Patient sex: F
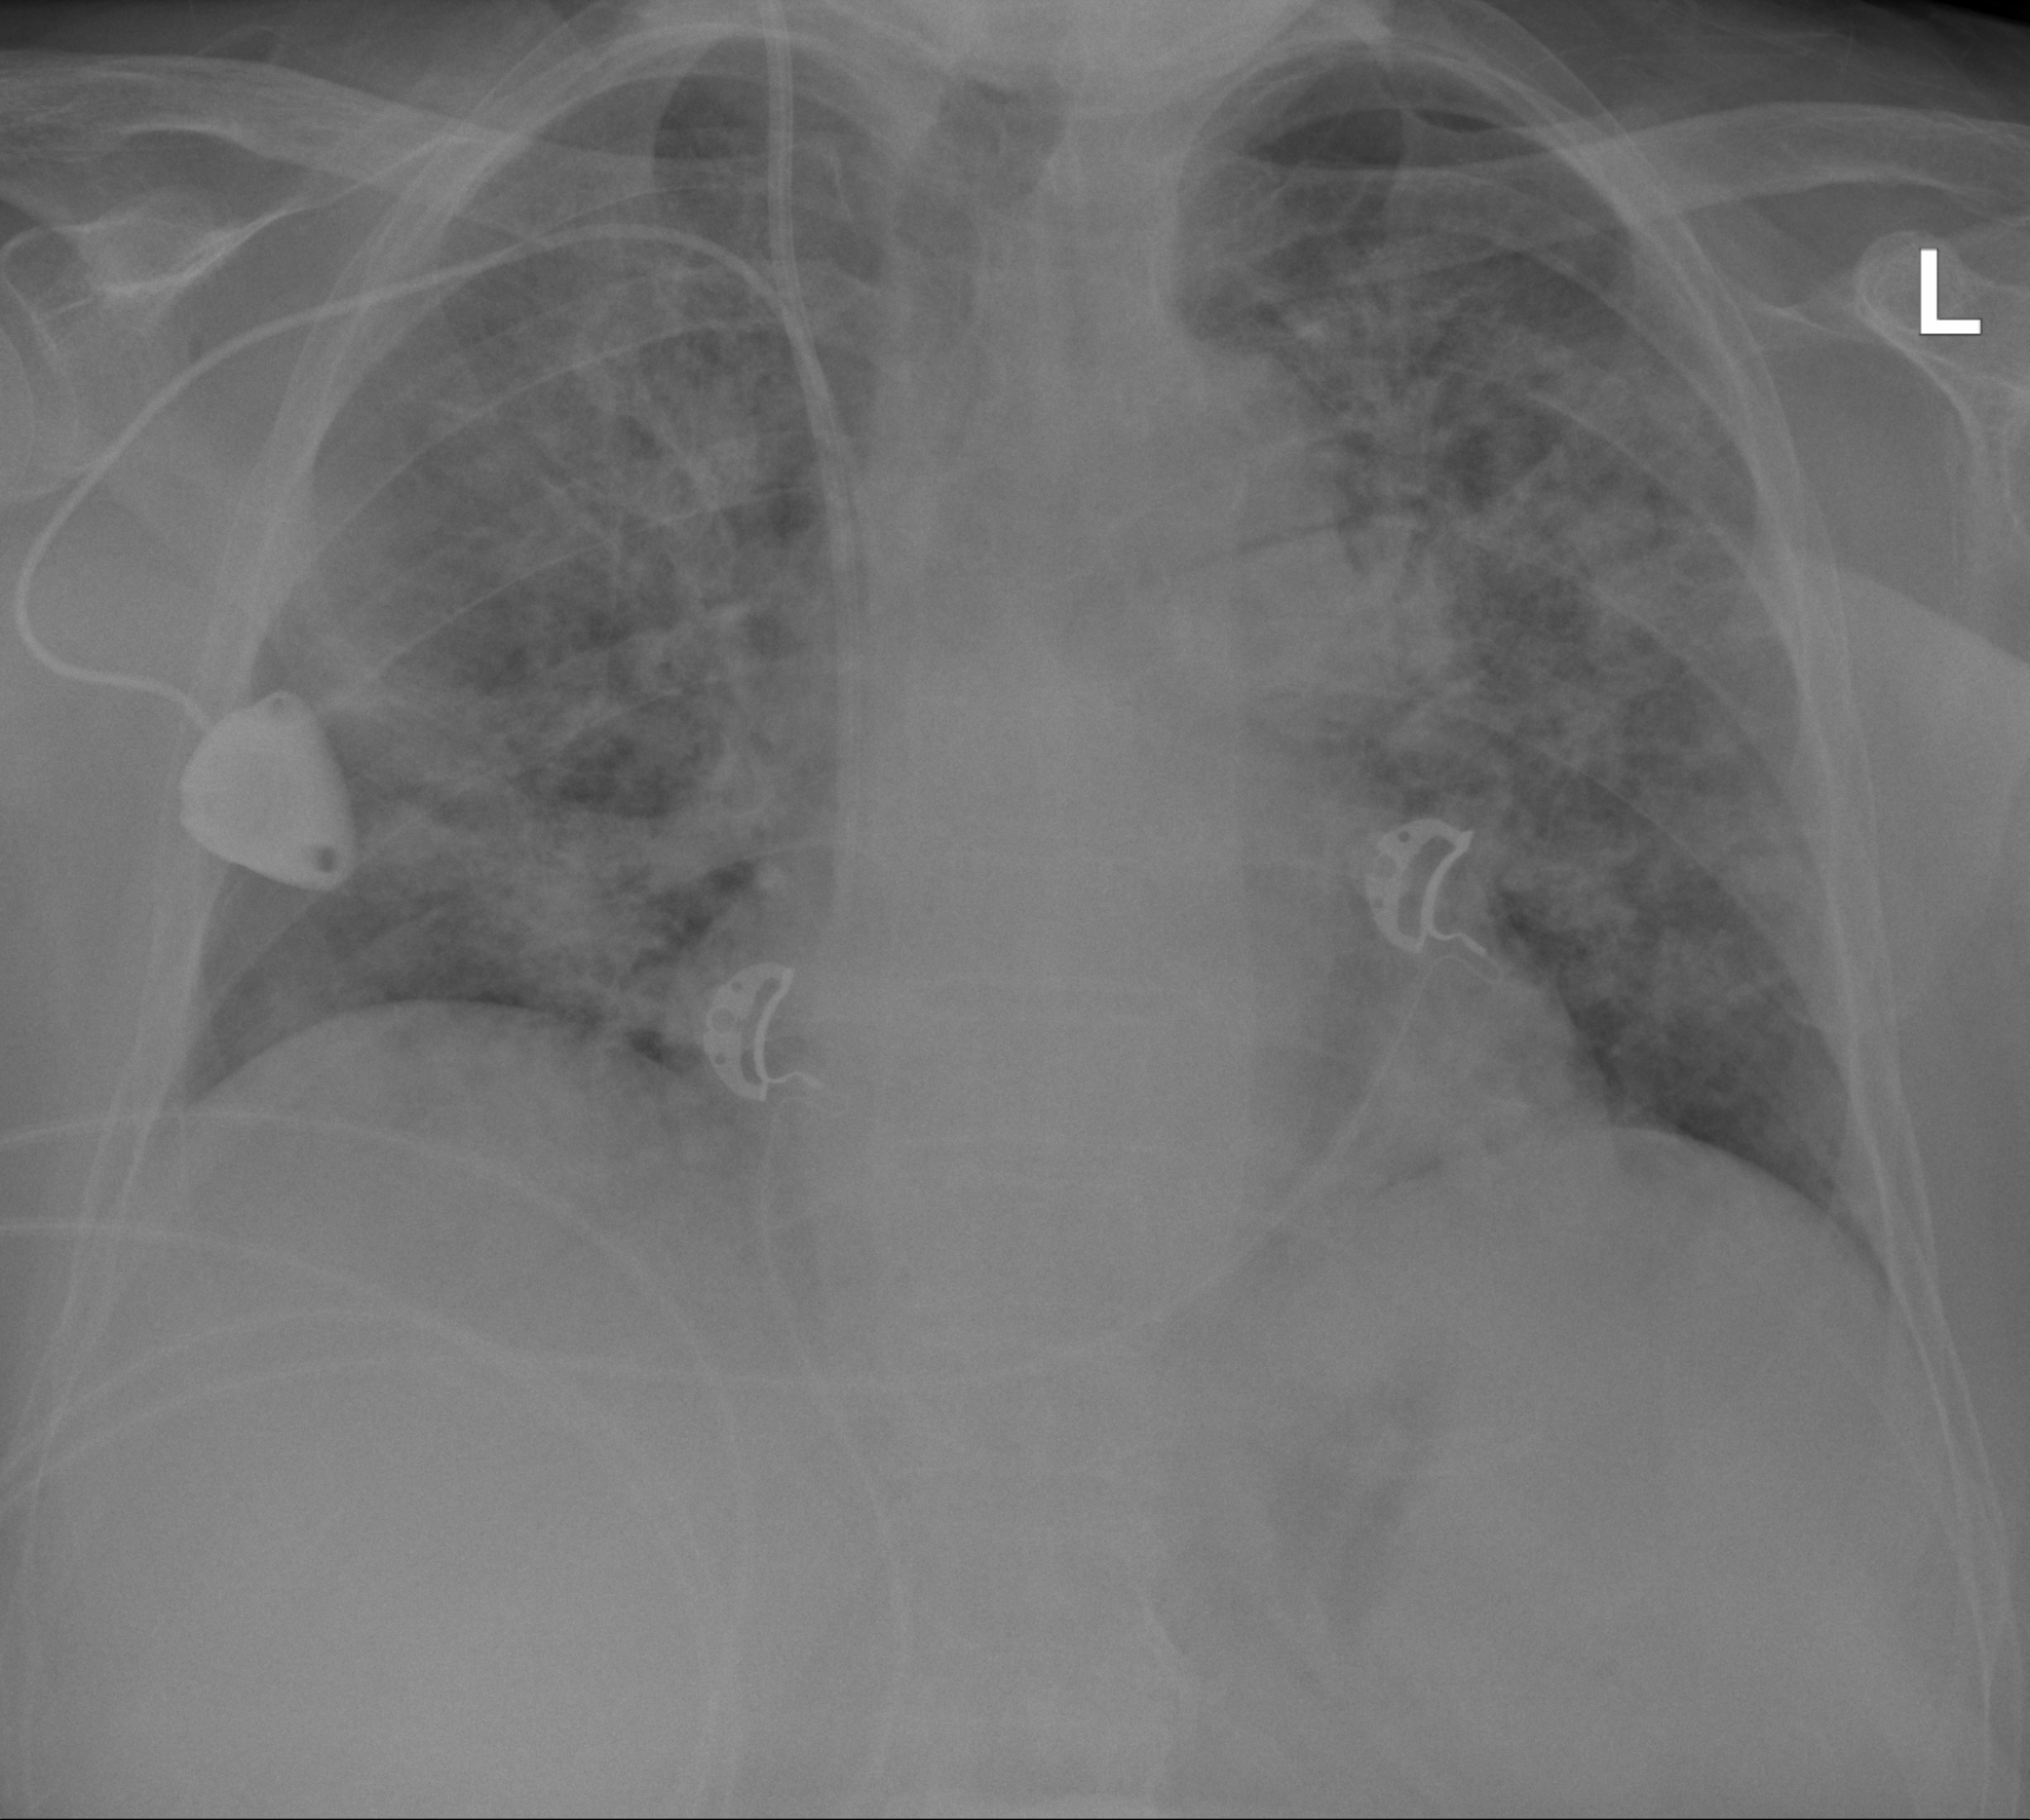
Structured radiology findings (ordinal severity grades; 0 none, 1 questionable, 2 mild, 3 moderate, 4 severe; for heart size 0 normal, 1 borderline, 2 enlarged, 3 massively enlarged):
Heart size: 0
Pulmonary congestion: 0
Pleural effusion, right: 0
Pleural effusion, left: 0
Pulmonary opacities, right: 4
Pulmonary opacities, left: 3
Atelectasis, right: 2
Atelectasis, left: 2